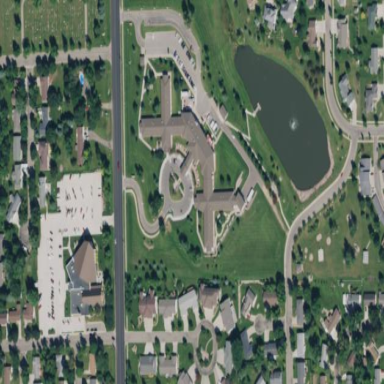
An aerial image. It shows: Hospital building.